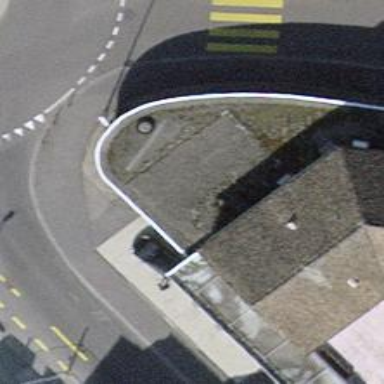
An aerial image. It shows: Fuel station.